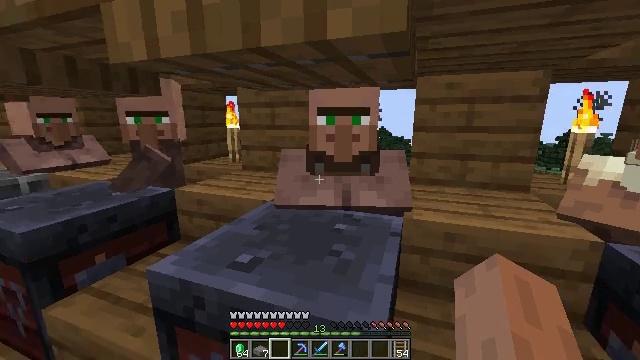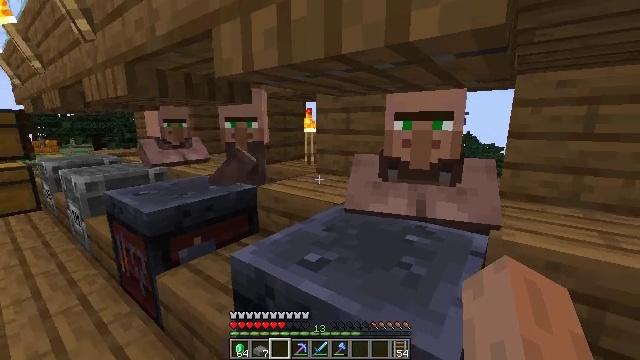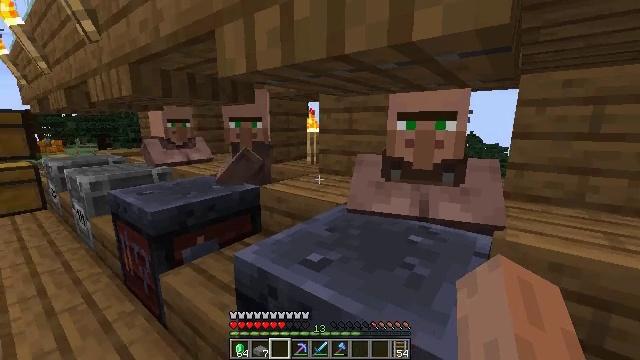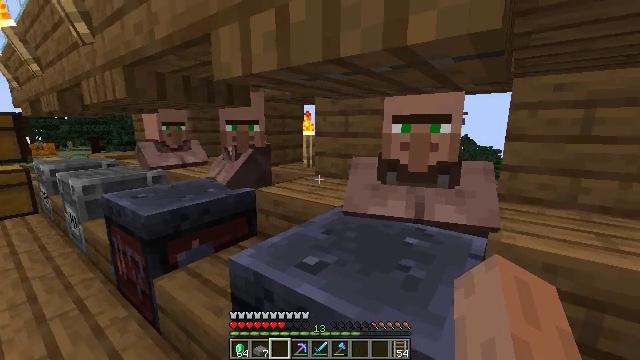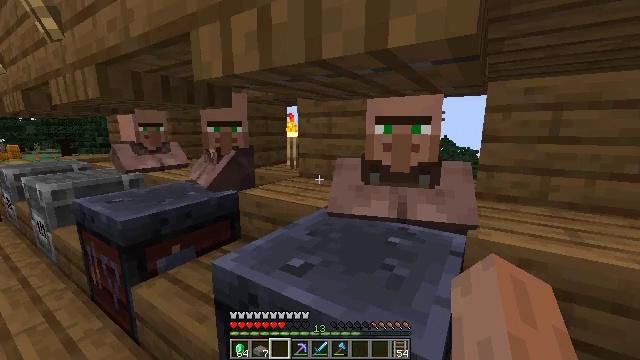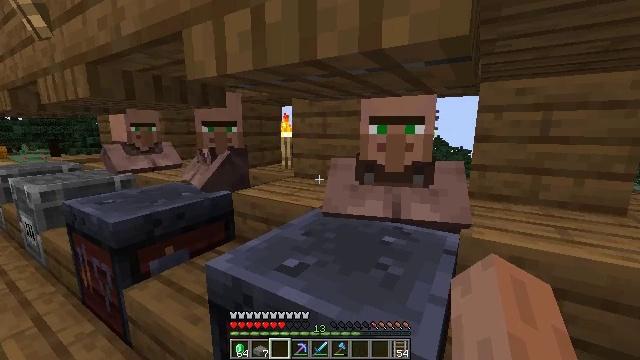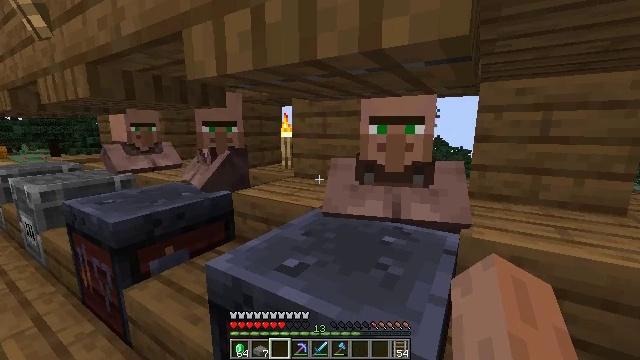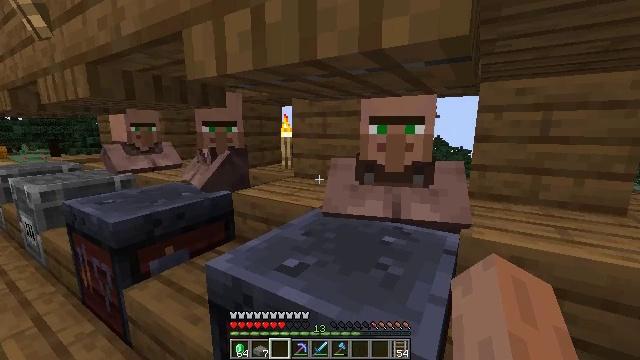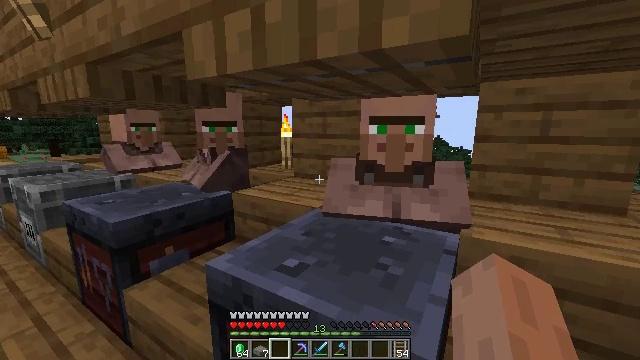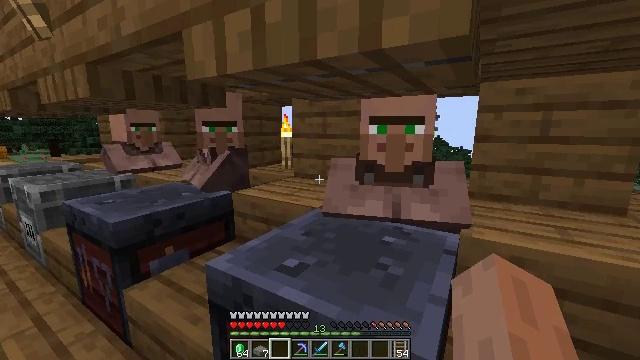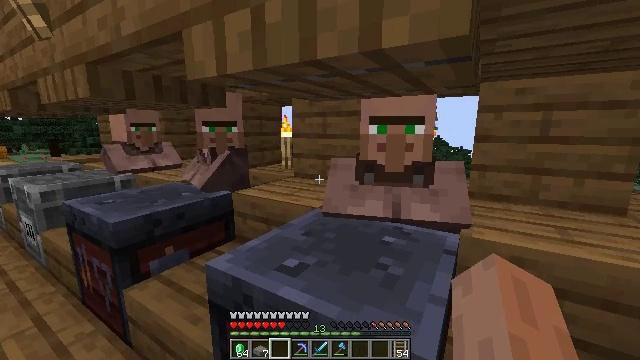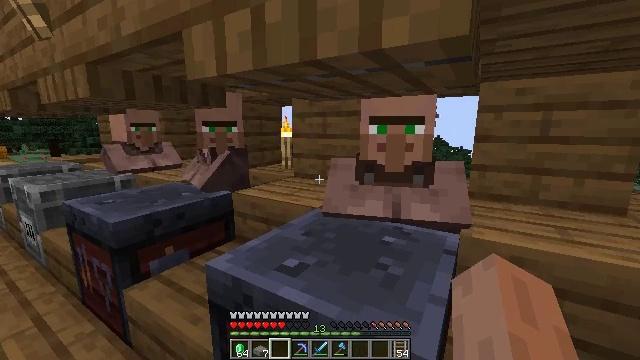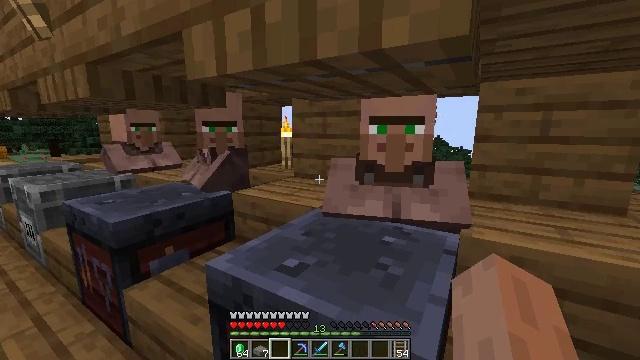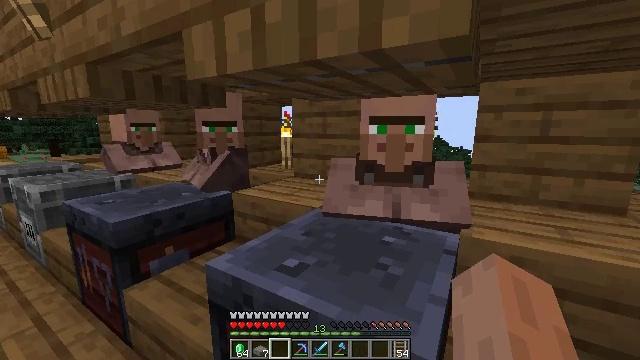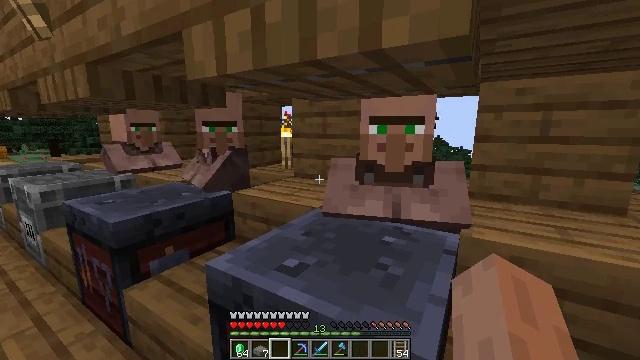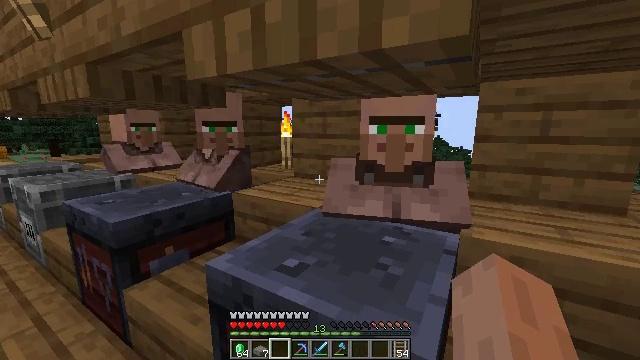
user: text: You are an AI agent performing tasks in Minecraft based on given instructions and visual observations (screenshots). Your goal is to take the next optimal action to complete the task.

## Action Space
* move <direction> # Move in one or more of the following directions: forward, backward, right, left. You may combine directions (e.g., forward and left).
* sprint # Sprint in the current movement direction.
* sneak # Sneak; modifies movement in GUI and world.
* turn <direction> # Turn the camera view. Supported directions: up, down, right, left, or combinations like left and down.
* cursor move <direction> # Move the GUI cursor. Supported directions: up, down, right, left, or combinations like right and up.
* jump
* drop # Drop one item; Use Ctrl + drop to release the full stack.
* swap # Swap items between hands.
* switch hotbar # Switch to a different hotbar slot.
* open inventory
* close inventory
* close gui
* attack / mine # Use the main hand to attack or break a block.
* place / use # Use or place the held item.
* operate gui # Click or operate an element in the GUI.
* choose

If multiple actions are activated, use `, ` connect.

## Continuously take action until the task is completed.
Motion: motion action
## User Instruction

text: Recycle the smithing table.
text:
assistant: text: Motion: turn left and up
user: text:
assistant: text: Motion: no_op
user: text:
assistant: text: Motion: no_op
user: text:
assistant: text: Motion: turn right
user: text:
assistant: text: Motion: turn right
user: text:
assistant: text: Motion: no_op
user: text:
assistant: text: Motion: no_op
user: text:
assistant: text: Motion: no_op
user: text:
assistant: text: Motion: no_op
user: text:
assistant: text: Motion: no_op
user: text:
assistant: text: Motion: no_op
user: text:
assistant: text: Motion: no_op
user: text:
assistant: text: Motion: no_op
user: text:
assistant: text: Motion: no_op
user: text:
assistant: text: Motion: no_op
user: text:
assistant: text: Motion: turn right
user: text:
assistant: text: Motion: turn right
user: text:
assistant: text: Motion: turn right
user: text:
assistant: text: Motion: turn right
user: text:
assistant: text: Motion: no_op
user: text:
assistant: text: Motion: no_op
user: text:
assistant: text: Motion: no_op
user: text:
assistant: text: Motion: no_op
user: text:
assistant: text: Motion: no_op
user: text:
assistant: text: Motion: no_op
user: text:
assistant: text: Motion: no_op
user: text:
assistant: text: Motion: no_op
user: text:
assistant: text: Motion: no_op
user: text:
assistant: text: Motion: no_op
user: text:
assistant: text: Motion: no_op